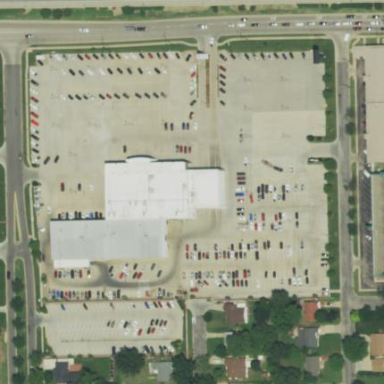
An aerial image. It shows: Car shop.